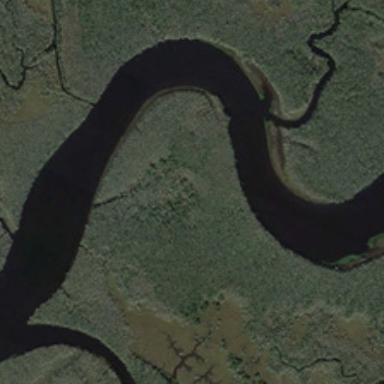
Many green trees are in two sides of a curved river .